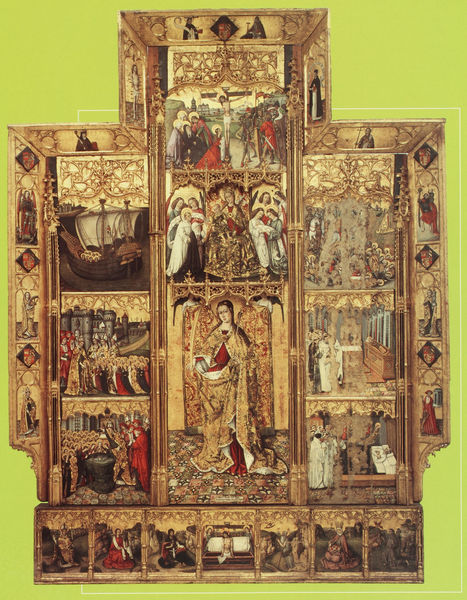
Titel: Retaule de santa Úrsula i les onze mil verges; Altar der heiligen Ursula und den elftausend Jungfrauen
Künstler: Joan Reixach
Institution: Barcelona, Museu Nacional d’Art de Catalunya
Schlagwörter: mann, weiß, gelb, stadt, frau, holz, rot, malerei, barock, johannes, bild, kirche, gold, gotik, engel, schiff, segel, burg, kreuz, altar, schnitzerei, wappen, orgel, christus, jesus, kreuzigung, mittelalter, klerus, heilige, maria, szenen, sakral, auferstehung, beschädigung, altarbild, stifter, flügelaltar, ruch, mnasswerk, meister eckart